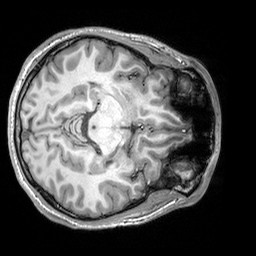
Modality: T1w
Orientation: axial
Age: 21
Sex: male
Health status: healthy
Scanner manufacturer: siemens
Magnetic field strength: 3 T
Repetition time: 2.3 s
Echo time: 0.00303 s